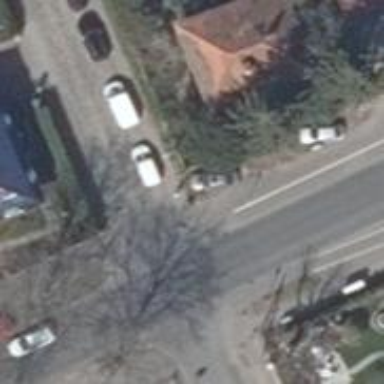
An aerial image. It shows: Residential road with asphalt surface.